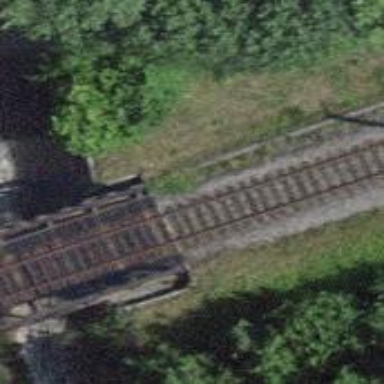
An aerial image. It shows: Railway bridge with electrified tracks and single rail.